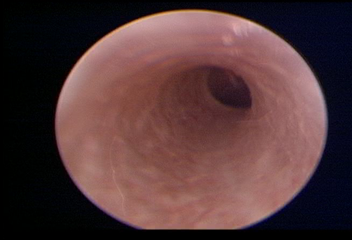
Modality: WLC
Class: Normal mucosa
Bladder cancer association: No